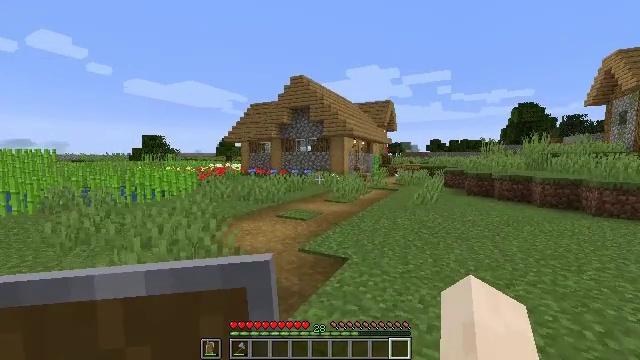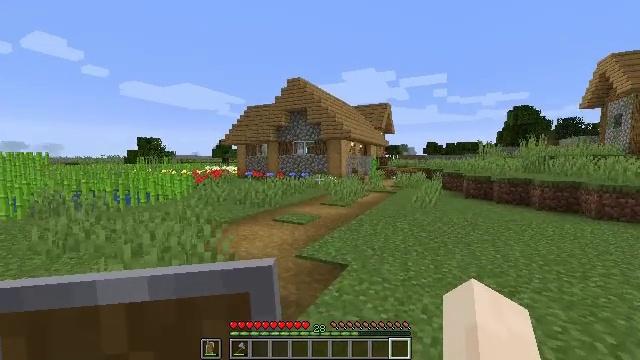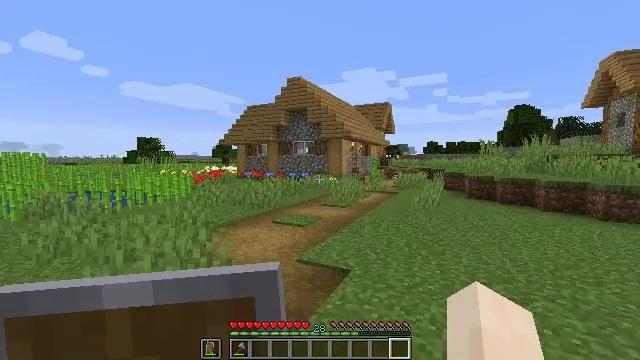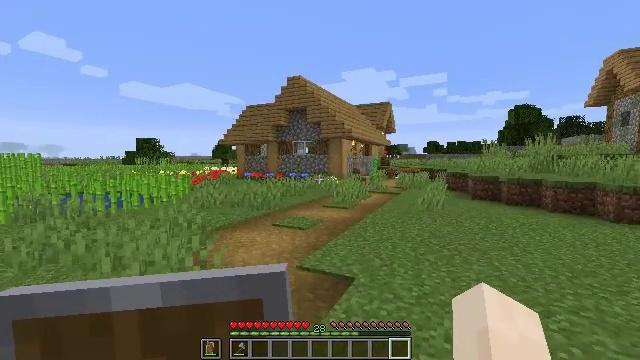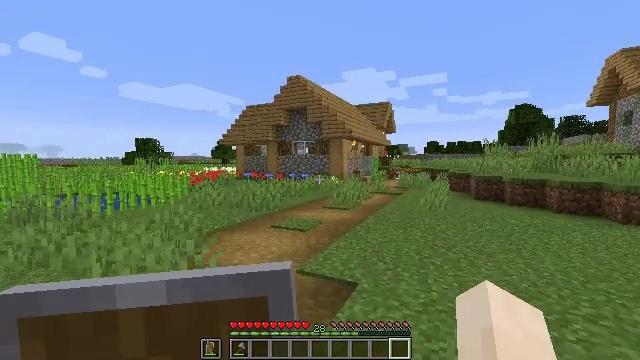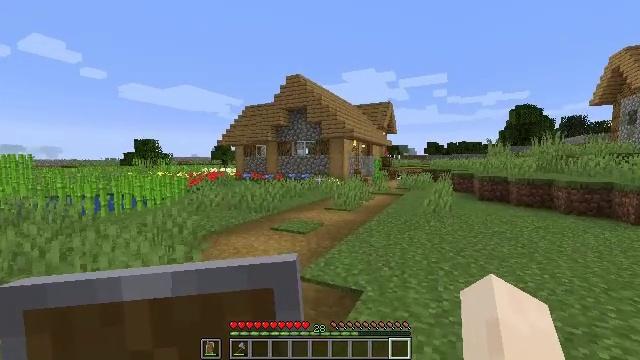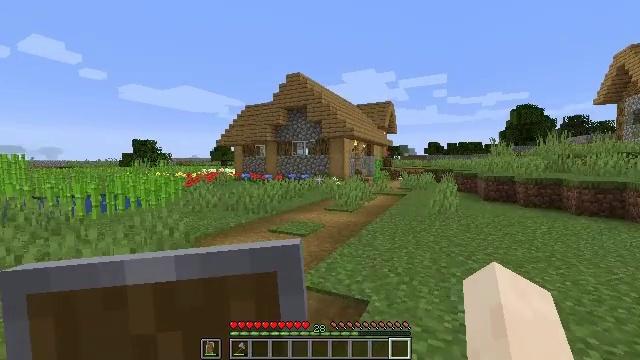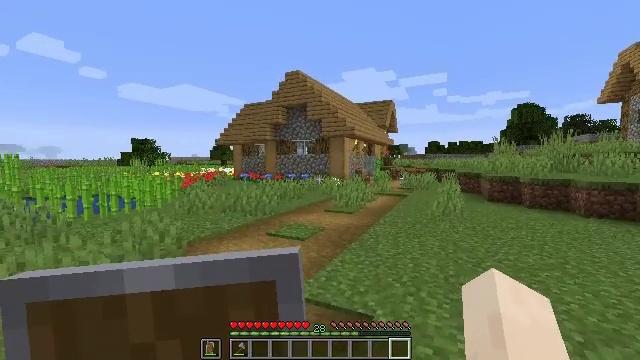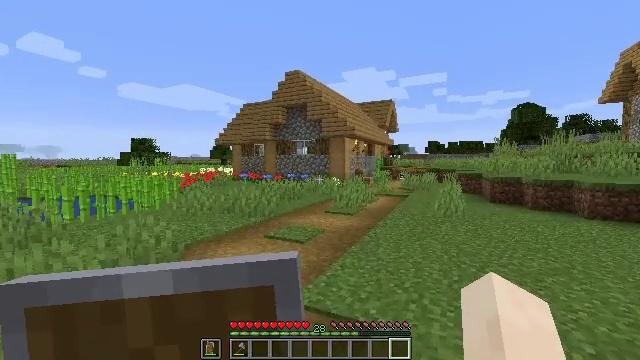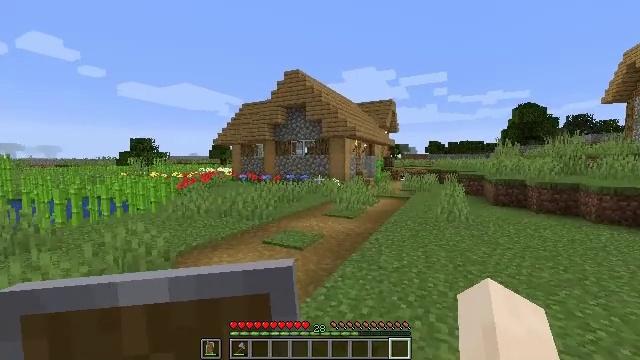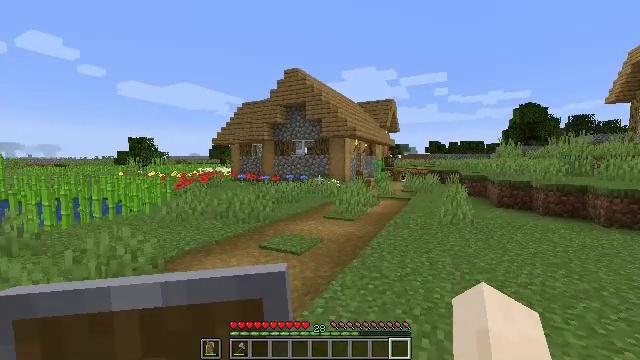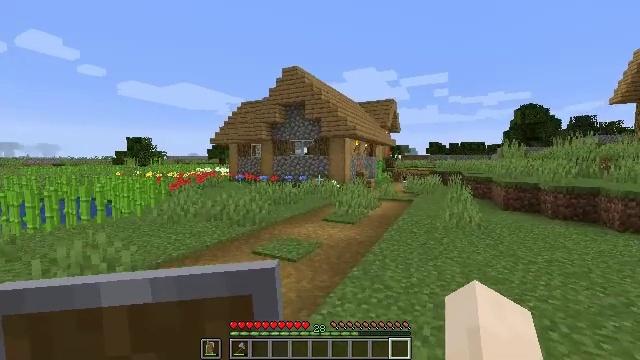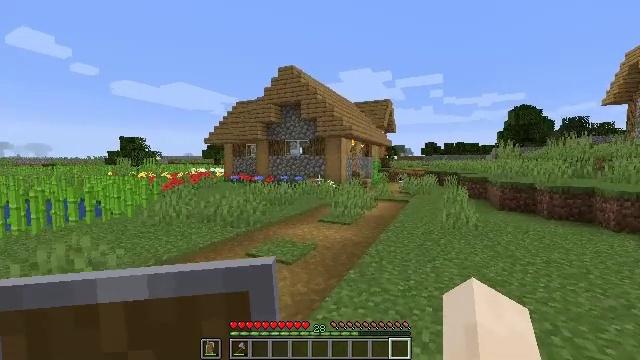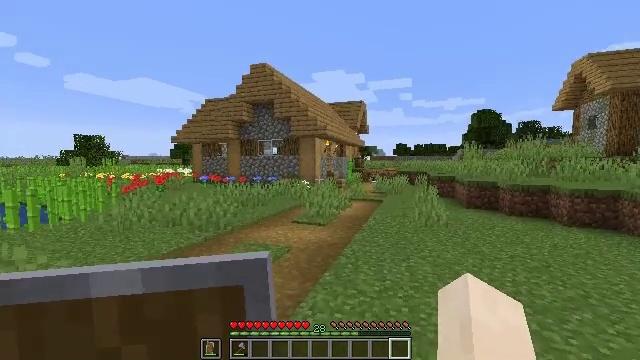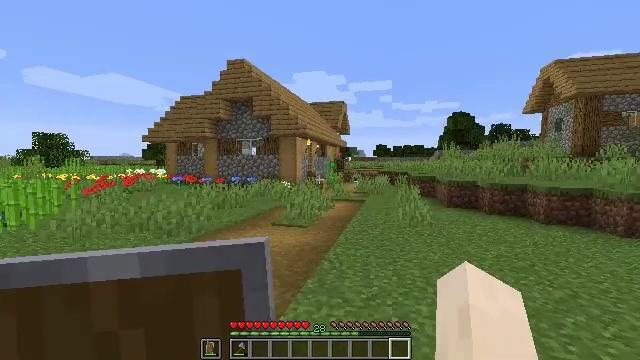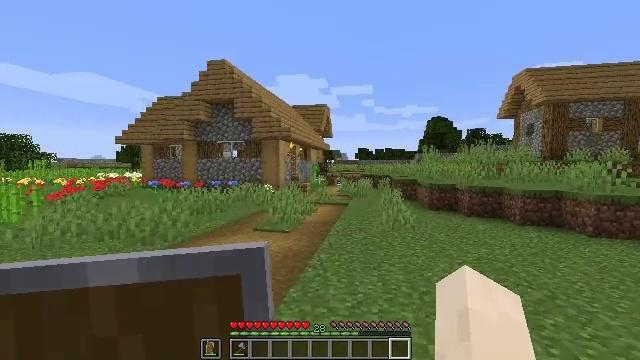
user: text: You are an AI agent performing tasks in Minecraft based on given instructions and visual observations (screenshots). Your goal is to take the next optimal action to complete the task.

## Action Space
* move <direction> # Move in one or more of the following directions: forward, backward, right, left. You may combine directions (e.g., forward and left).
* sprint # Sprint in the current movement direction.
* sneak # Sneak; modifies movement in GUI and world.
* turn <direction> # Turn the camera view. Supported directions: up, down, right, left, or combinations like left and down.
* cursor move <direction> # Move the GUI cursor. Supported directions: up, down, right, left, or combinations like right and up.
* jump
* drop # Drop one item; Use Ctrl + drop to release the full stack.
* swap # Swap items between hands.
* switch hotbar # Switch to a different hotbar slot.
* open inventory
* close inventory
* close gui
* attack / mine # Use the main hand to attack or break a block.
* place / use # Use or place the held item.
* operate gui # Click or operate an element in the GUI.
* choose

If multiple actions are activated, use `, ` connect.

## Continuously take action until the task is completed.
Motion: motion action
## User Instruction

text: Mine the smooth stone.
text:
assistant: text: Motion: move forward
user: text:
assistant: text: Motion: move forward
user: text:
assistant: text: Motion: move forward
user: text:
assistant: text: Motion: move forward
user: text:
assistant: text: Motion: move forward
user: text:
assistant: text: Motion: move forward
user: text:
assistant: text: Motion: move forward
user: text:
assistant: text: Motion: move forward
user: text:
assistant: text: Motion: move forward
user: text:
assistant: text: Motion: move forward
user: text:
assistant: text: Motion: move forward
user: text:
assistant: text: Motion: move forward
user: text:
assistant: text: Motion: move forward, turn right
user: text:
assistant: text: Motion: move forward, turn right
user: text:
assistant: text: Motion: move forward and move right, turn right
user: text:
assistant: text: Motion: move forward and move right, turn right
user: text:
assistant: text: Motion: move forward and move right
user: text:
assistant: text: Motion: move forward and move right
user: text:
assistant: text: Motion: move forward
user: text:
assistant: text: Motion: move forward
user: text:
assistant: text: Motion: move forward
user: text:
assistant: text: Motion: move forward
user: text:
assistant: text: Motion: move forward
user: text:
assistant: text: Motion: move forward
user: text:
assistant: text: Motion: move forward
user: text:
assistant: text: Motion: move forward
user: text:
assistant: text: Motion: move forward
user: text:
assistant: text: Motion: move forward
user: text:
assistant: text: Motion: move forward
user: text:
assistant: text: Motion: move forward